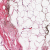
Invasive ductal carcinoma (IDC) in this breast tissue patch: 0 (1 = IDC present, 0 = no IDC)